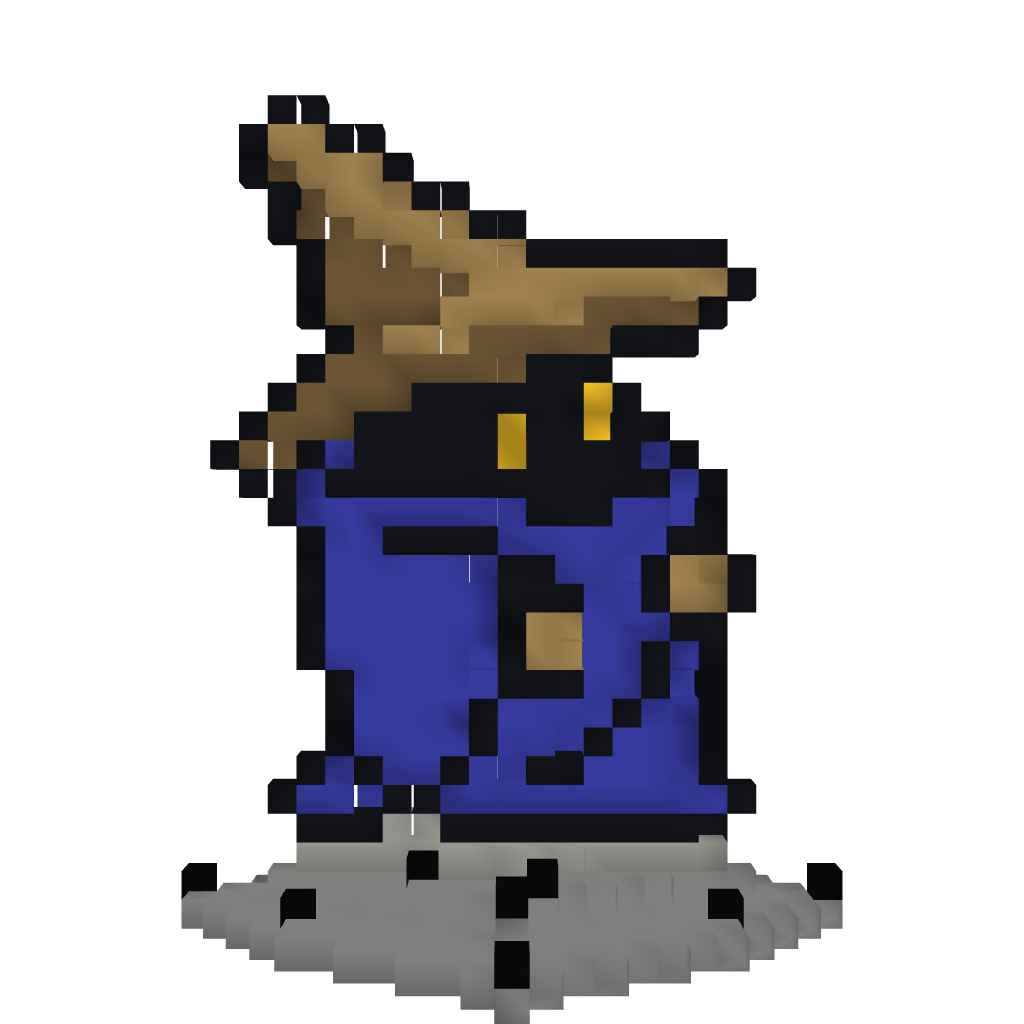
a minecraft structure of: Black Mage FF1 (NES)